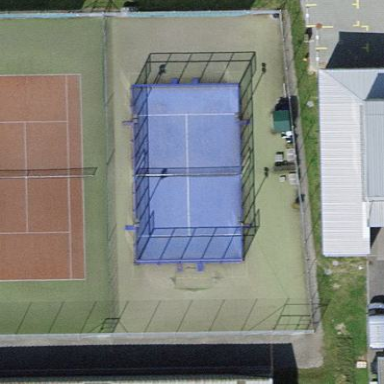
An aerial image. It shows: Tennis court in leisure pitch.